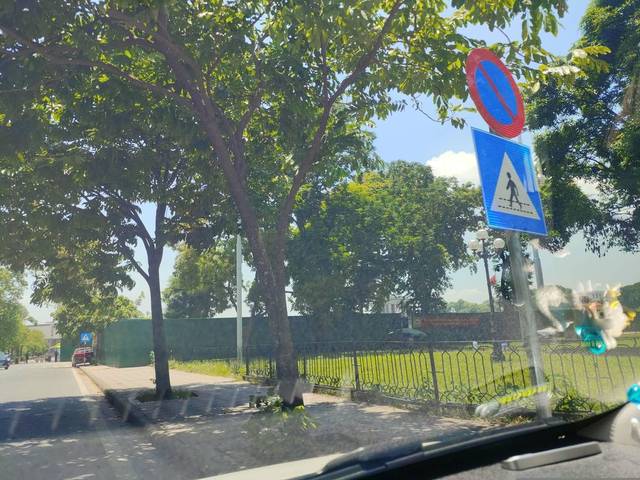
Region: Vietnam
Coordinates: 21.035, 105.837